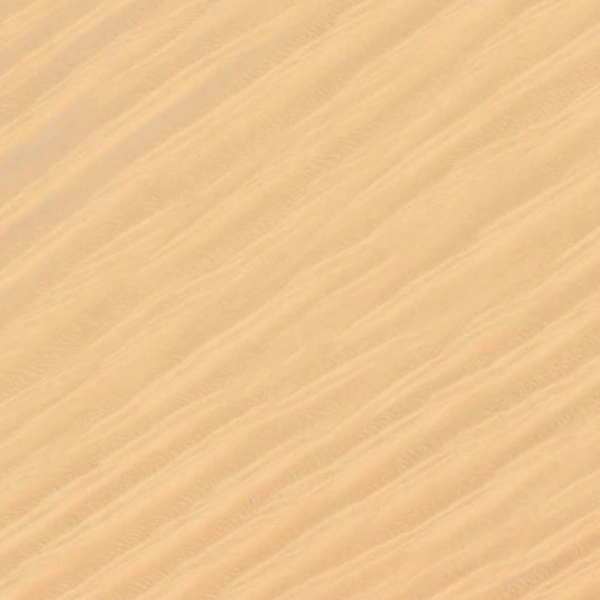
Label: Desert